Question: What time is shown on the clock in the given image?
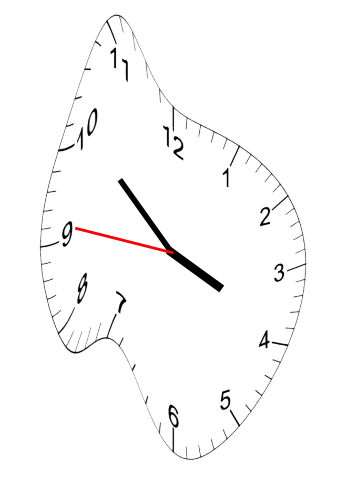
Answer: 03:51:46